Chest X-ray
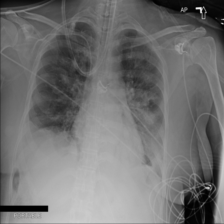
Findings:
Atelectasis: negative
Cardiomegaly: negative
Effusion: negative
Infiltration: positive
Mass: negative
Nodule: negative
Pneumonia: negative
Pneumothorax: negative
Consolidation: negative
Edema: negative
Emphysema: negative
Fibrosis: negative
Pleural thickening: negative
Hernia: negative